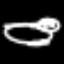
Label: frog